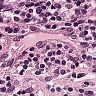
Metastatic tissue present: yes